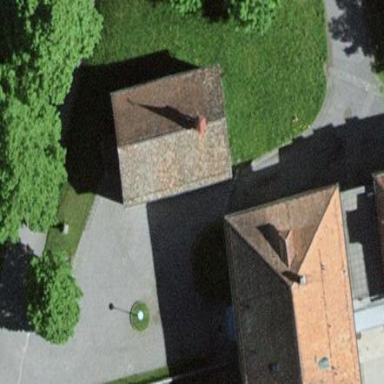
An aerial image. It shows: Chapel that serves as place of worship.